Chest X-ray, PA view. Patient: 32 years old, sex F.
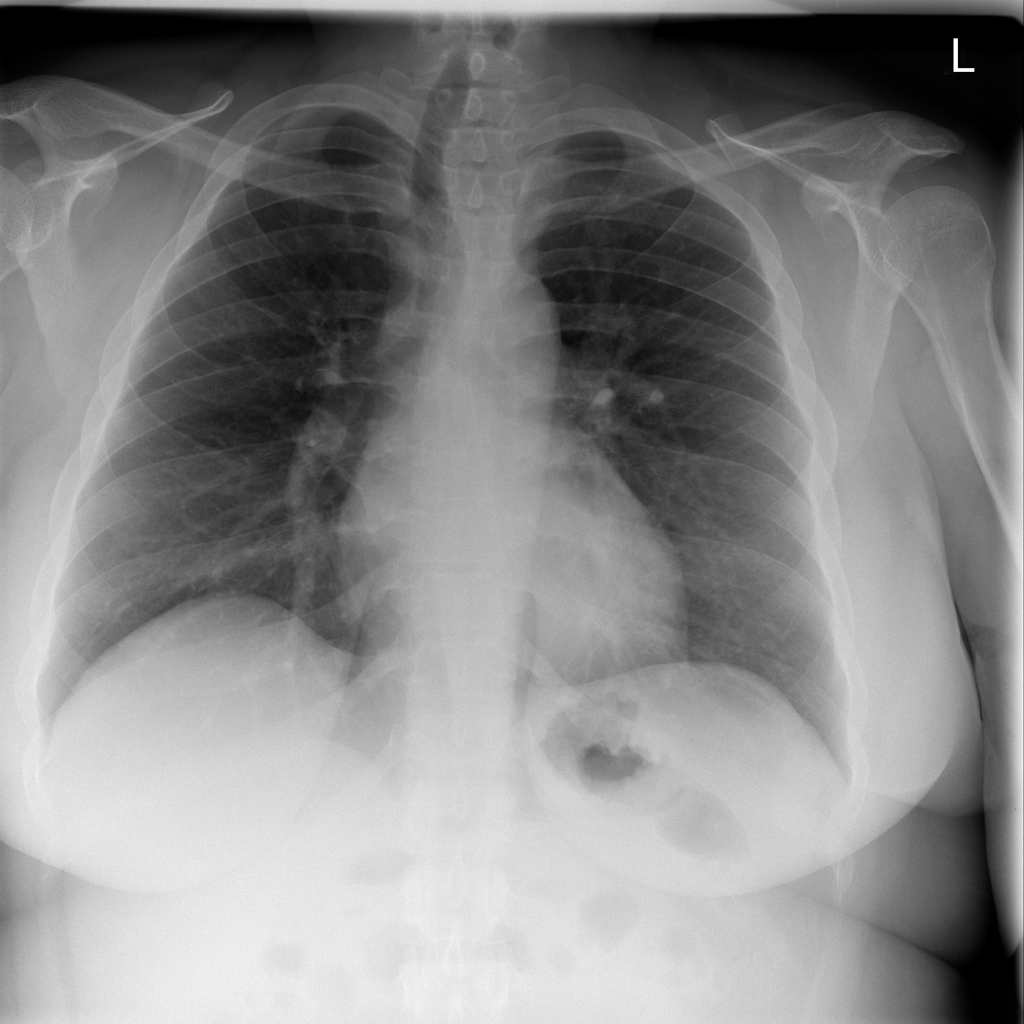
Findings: Mass, Pleural_Thickening